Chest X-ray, AP view. Patient: 64 years old, sex F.
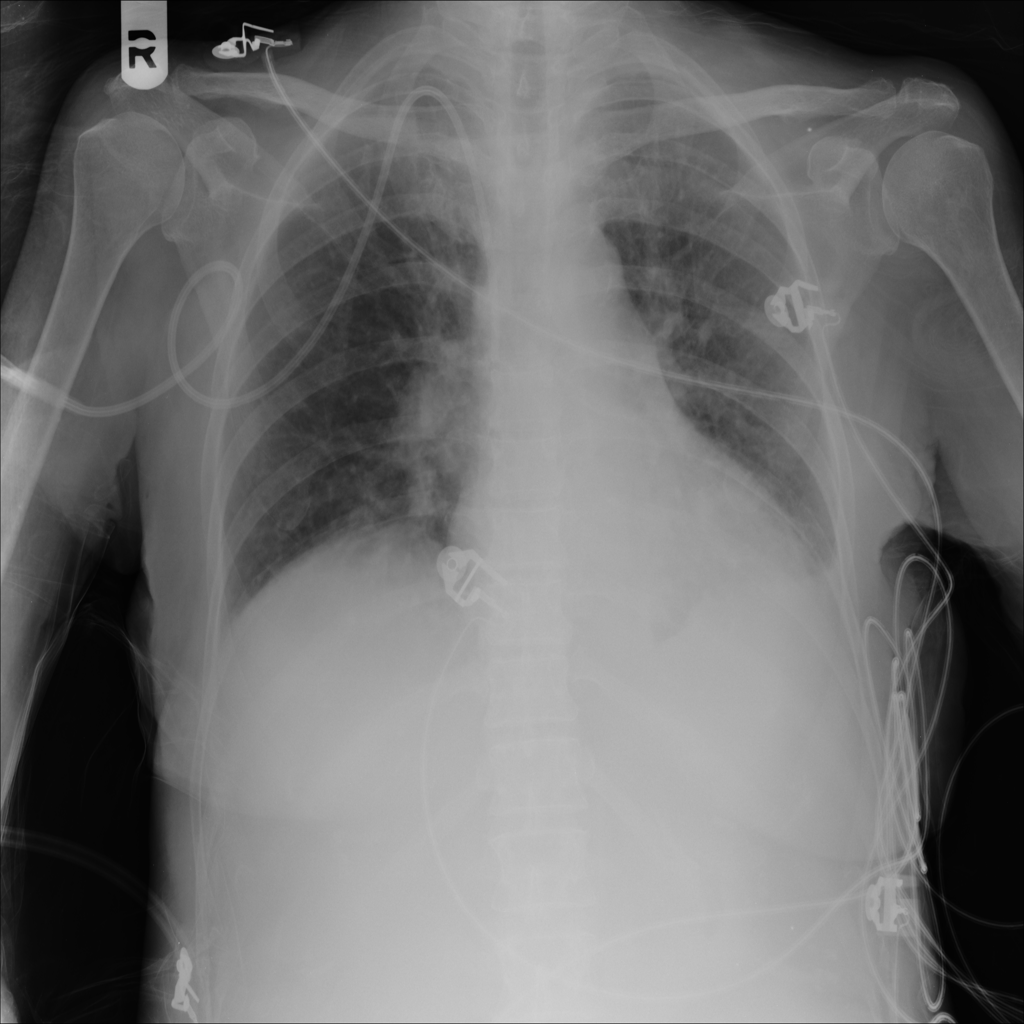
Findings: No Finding